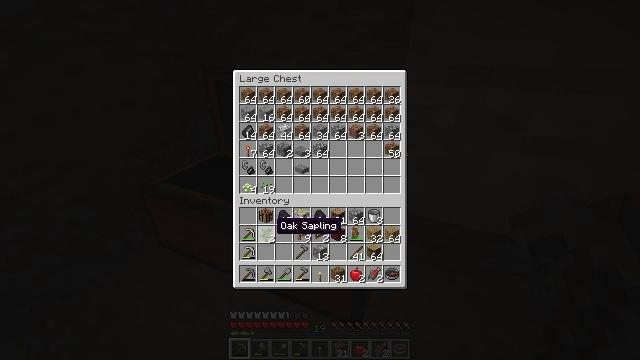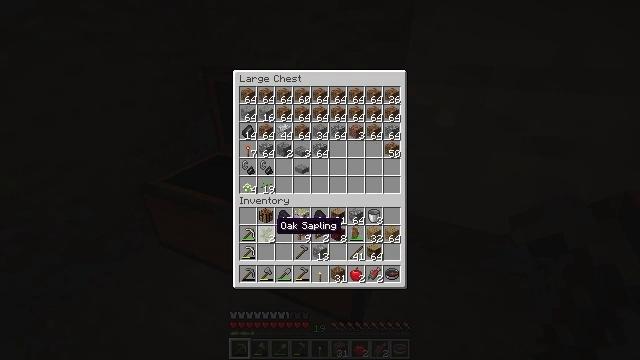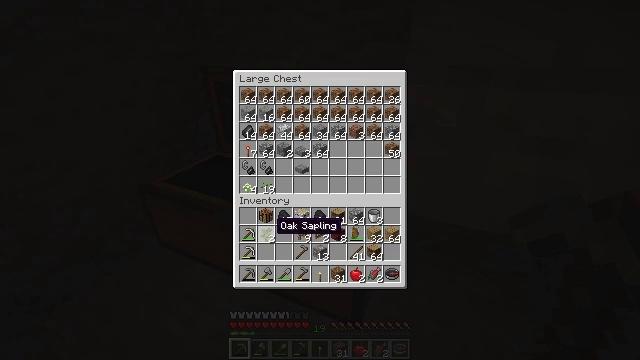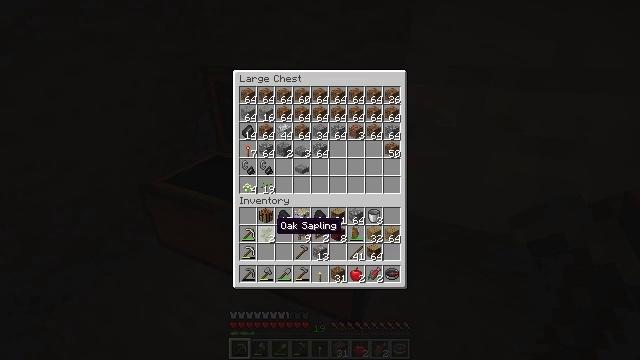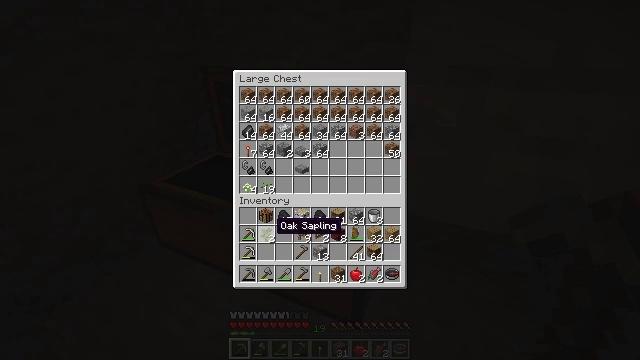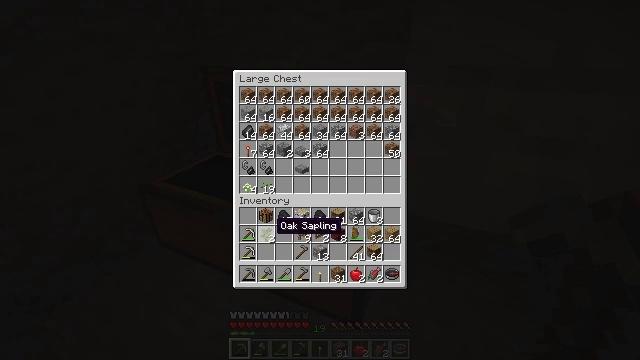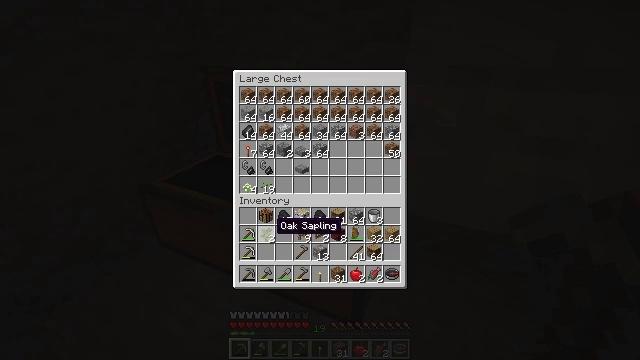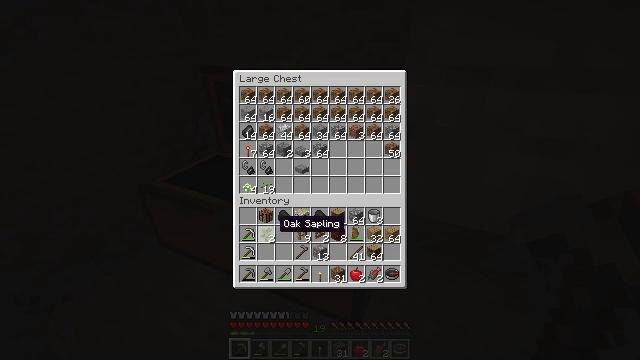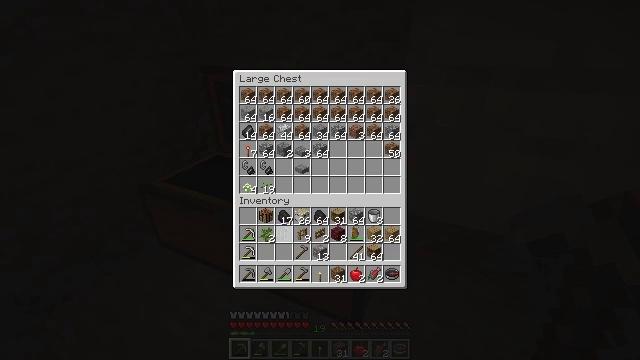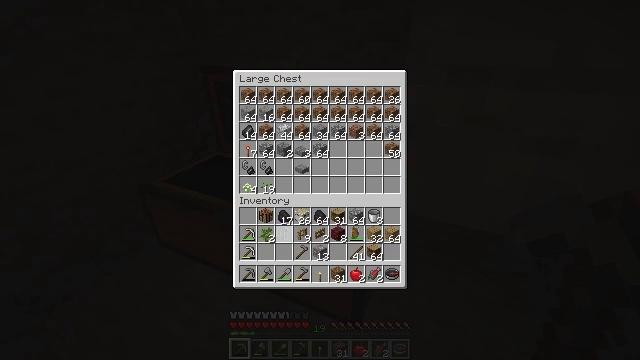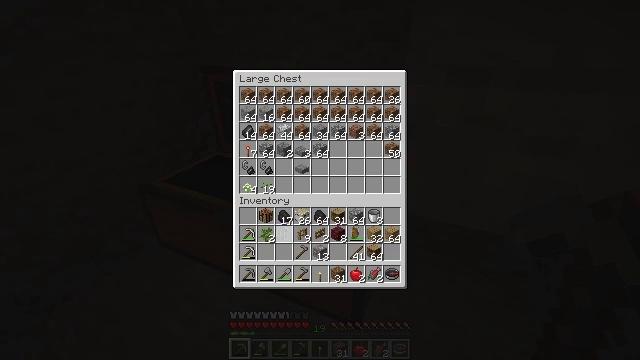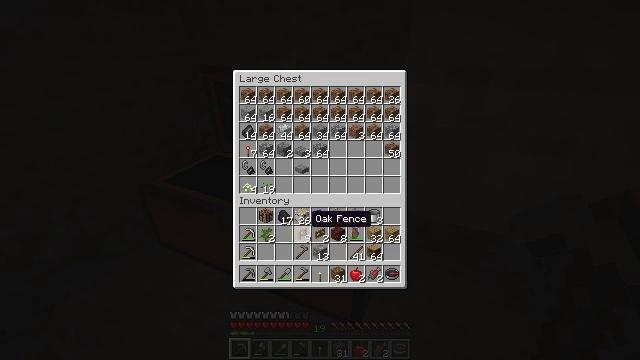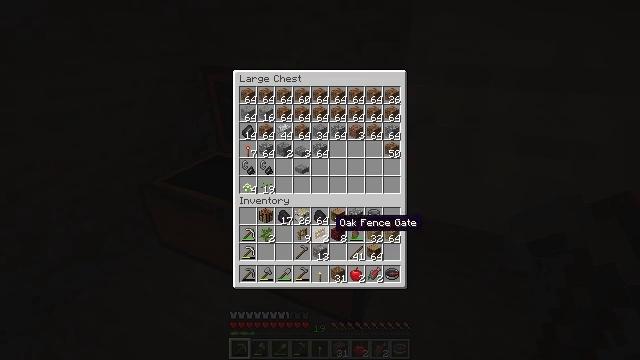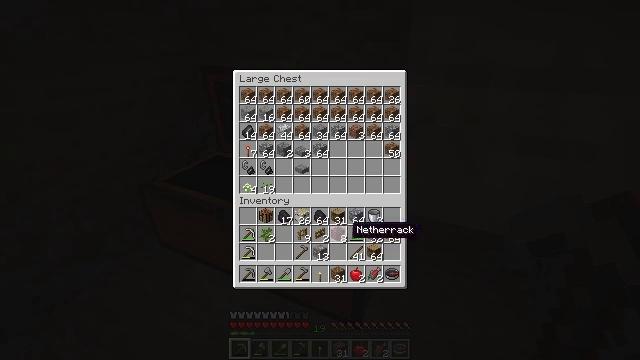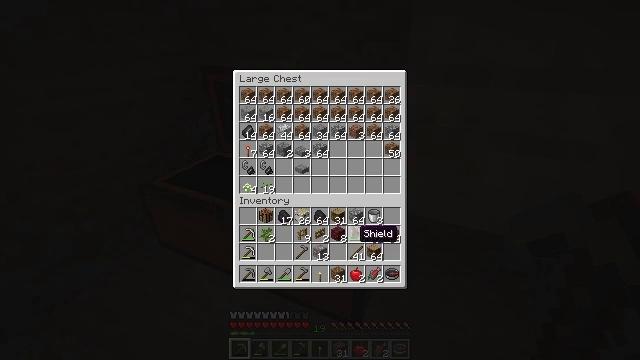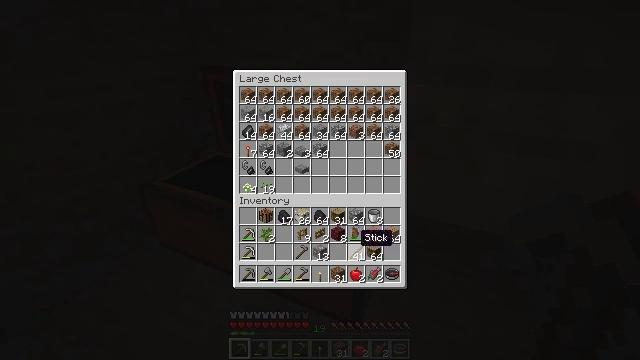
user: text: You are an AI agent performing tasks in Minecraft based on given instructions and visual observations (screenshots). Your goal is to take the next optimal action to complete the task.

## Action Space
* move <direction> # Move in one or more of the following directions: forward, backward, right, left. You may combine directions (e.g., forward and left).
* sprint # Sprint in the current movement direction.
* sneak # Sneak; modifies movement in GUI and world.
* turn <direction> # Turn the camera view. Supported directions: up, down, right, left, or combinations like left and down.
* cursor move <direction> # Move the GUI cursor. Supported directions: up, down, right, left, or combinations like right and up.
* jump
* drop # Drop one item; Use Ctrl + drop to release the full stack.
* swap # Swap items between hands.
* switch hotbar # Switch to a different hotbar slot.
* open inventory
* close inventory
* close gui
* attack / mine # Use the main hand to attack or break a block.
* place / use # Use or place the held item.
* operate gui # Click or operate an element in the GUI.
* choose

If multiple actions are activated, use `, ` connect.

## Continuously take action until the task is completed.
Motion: motion action
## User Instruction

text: Destroy the wheat to collect it.
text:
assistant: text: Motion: no_op
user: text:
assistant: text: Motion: no_op
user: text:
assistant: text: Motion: no_op
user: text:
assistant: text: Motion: no_op
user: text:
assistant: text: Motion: no_op
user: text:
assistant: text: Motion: no_op
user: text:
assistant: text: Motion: no_op
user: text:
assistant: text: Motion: no_op
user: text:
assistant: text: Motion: no_op
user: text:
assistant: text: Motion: cursor move right
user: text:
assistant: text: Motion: cursor move right
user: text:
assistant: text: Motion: cursor move right
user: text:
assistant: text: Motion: cursor move right and down
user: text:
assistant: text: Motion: cursor move right
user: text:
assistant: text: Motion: no_op
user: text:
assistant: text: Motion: no_op
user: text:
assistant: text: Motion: no_op
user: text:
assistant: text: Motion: no_op
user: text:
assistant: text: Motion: no_op
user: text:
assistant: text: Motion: cursor move right
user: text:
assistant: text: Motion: no_op
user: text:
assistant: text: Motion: no_op
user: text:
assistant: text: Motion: no_op
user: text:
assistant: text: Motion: no_op
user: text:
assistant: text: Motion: no_op
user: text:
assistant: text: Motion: no_op
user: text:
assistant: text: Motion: no_op
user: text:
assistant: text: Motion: no_op
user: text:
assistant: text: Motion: no_op
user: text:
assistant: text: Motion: no_op